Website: lowes
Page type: address-validator
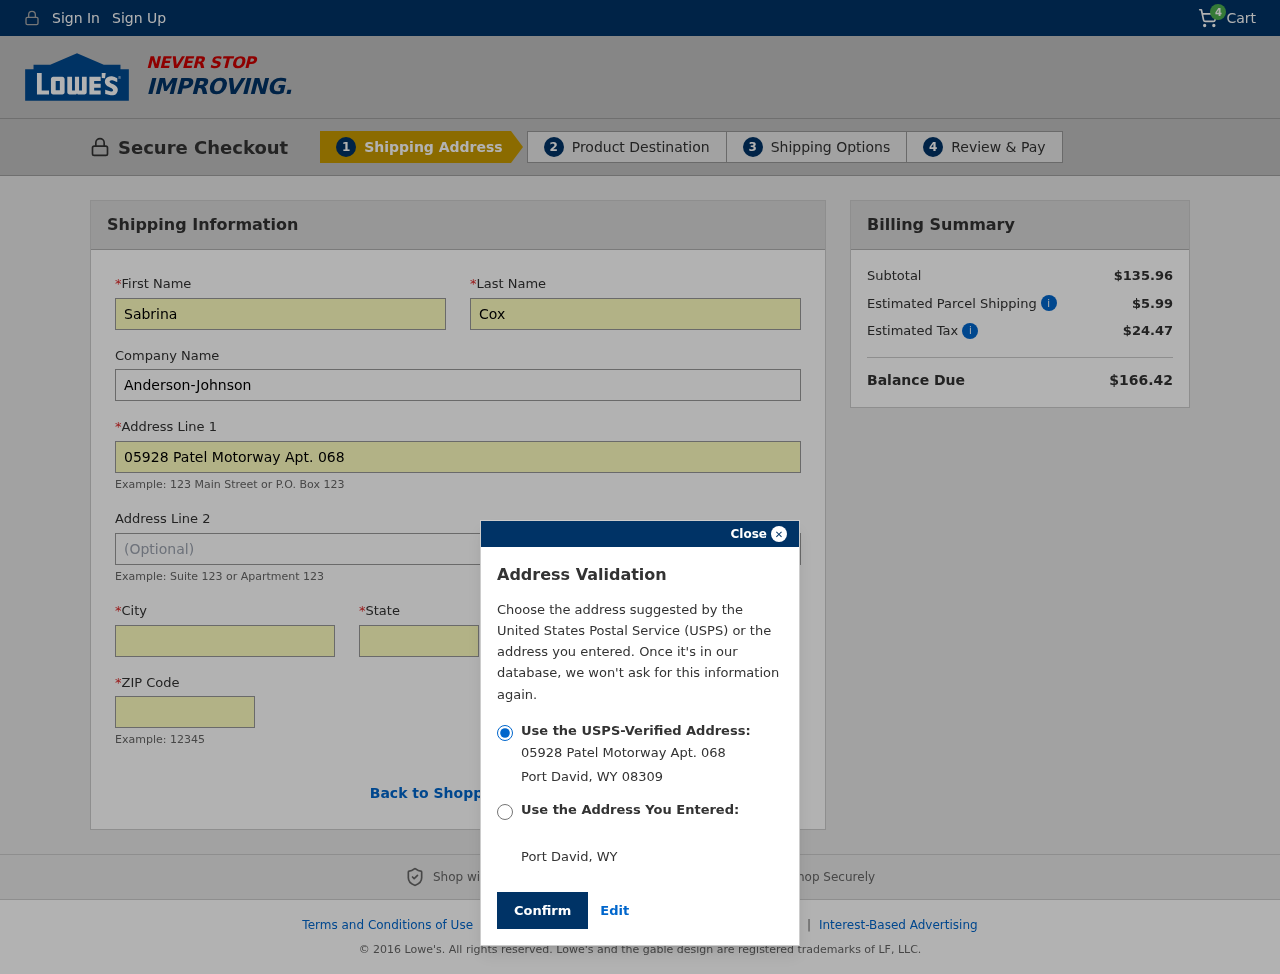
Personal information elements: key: PII_CITY
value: Port David
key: PII_COMPANY
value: Anderson-Johnson
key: PII_FIRSTNAME
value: Sabrina
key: PII_LASTNAME
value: Cox
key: PII_POSTCODE
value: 08309
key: PII_STATE
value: Wyoming
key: PII_STATE_ABBR
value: WY
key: PII_STREET
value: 05928 Patel Motorway Apt. 068
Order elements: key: ORDER_NUM_ITEMS
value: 4
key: ORDER_SUBTOTAL
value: $135.96
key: ORDER_SHIPPING_COST
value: $5.99
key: ORDER_TAX
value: $24.47
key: ORDER_TOTAL
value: $166.42